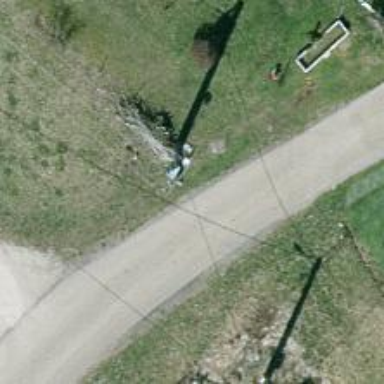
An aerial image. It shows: Power pole with minor distribution substation nearby. The substation contains main transformer.